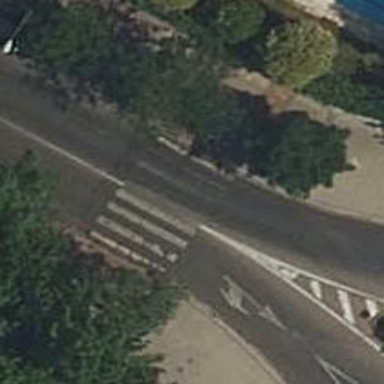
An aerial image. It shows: Uncontrolled footway crossing with markings.